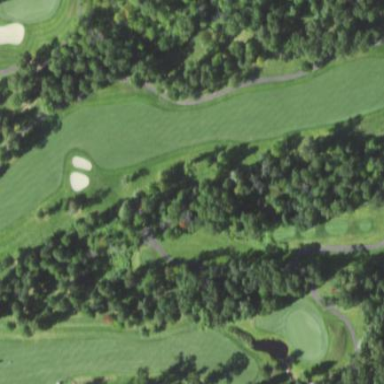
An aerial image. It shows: Golf green.